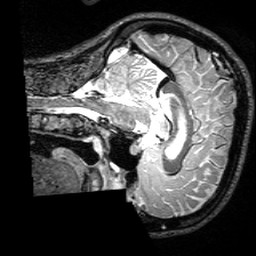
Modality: T2w
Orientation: sagittal
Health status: healthy
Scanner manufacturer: siemens
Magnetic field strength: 3 T
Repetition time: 4.8 s
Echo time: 0.458 s